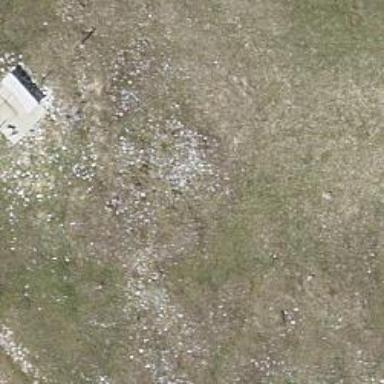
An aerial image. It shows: Dry stone wall barrier.